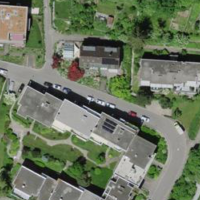
EUNIS habitat code: 54
Species observed at this site:
Ajuga reptans